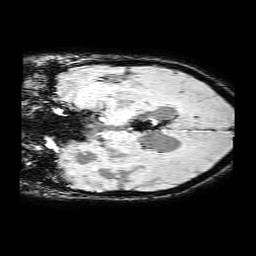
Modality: SWI
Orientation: coronal
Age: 54
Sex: female
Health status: ill
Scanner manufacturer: philips
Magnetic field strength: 3 T
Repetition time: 0.031 s